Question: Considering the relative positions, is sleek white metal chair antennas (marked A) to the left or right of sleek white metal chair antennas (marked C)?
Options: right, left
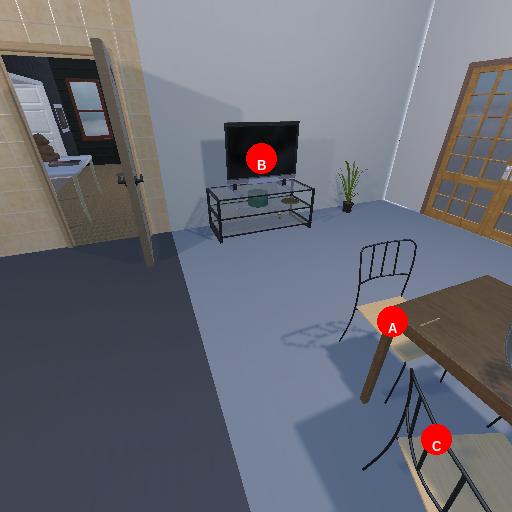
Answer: right